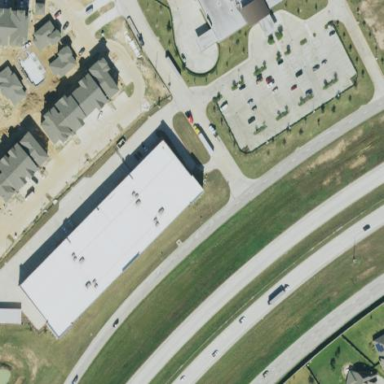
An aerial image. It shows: Storage rental shop located in building.